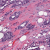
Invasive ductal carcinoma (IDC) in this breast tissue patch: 1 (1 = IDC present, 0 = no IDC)